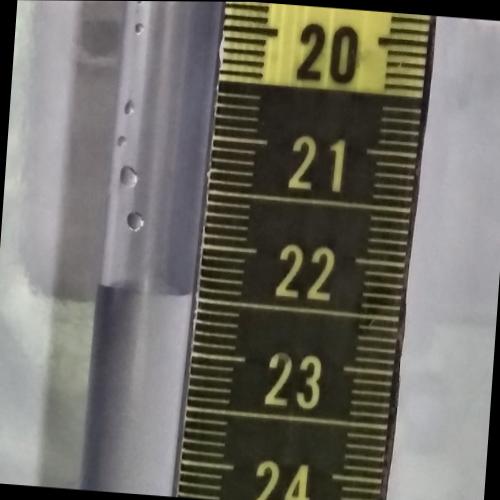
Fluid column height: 22.5 cm